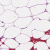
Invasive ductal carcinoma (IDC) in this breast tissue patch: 0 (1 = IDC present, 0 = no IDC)